Question: I have to develop a table that would contain distance between destinations and need some assistance for that. I am right now almost blank on how to start

here the table show distance from point 'A to A, B, C AND D ARE 0, 4, 8, AND 12' respectively and so on.
need to transform this data in MySQL table to be managed by admin panel and used at client site depending on from and to destination.
Regards
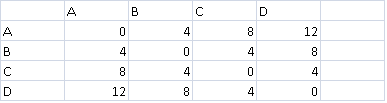
Answer: In case you don't have "real" date (like geolocation) you will need to store the data in 2 tables.
First table, locations (so store A,B,C,D there, and other relevant information about the location)
Second table, 3 columns. from_location, to_location, distance. (with a key on from/to_location so it is unique. But always check for the other way around before inserting, as you can support A,C and C,A in your table)
This way you can easily extract the correct data from the database.
For example, getting the distance from A to C ('SELECT distance FROM distance_table WHERE from_location = "A" AND to_location = "C"')